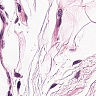
Metastatic tissue present: no